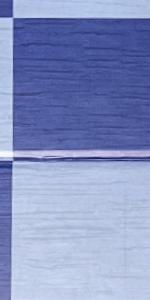
Label: Empty